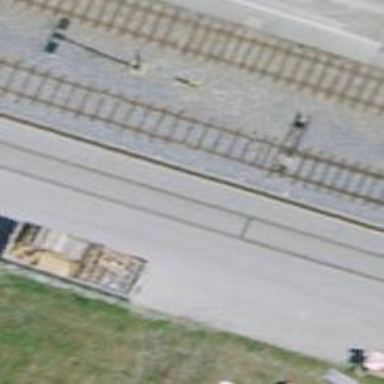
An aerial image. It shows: Single-track spur railway line.